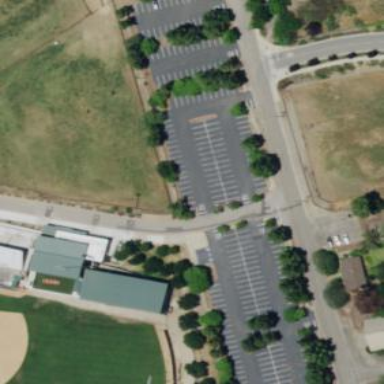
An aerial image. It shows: Parking area with surface.